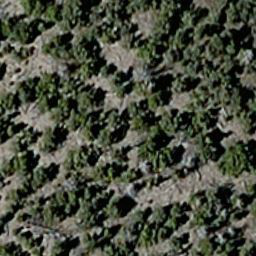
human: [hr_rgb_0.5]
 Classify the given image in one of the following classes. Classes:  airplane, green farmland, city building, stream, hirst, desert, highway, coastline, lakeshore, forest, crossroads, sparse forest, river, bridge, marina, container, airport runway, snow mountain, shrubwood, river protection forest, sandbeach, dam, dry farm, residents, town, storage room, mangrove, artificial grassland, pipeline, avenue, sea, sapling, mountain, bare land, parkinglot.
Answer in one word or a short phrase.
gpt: sparse forest